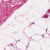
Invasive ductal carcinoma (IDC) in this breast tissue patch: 0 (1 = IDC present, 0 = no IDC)